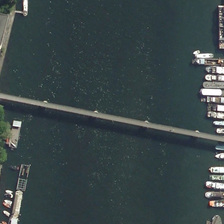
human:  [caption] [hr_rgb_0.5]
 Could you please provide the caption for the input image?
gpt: a bridge is over a river with some boats in it .

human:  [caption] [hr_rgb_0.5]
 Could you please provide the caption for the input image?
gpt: a bridge is over a river with some boats in it .

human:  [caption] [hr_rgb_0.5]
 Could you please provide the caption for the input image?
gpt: a bridge is over a river with some boats in it .

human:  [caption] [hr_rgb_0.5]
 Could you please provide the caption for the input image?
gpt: a bridge is over a river with some boats in it .

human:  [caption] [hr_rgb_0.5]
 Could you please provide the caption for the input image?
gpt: a bridge is over a river with some boats in it .